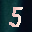
Label: 5